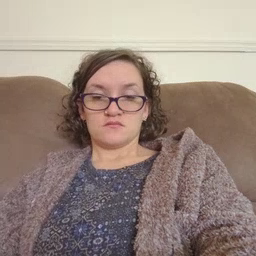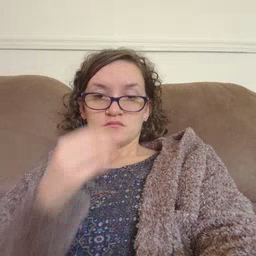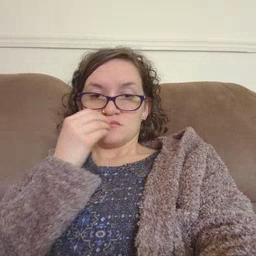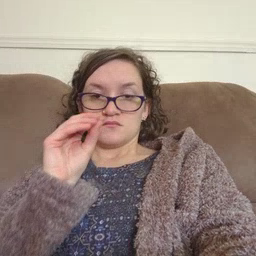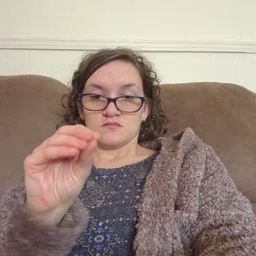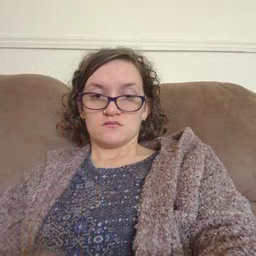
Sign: kiss